Field crop: maize
Growth stage: 1
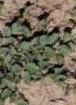
Species: convolvulus